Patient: sex F, age 29
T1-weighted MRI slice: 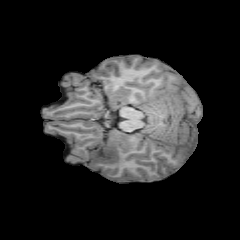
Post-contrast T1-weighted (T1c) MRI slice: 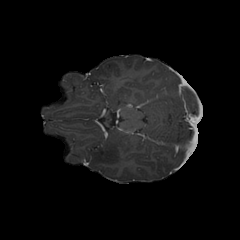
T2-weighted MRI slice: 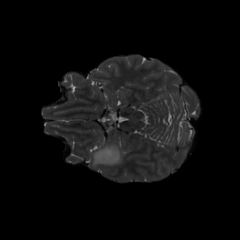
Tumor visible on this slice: yes
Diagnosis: Astrocytoma, IDH-mutant
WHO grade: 2